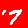
Digit: 7